Question: I ran into this issue last night when I was prototyping with WP7.1.
I have a class library that I am using as a repository for all my data access. In this class library I am making a REST call and grabbing the XML. Everything is working up to this point. From the Stream returned I am turning it into an XElement. Then when I do something like 'XElement.Elements()' or 'XElement.Descendents()' I am receiving the following exception when I look at the 'System.Collections.IEnumerator.Current' member. (I am not sure why it says this but that's what I see when I expand the object)
''System.Collections.Generic.IEnumerable<System.Xml.Linq.XElement>' does not contain a definition for 'System' and no extension method 'System' accepting a first argument of type 'System.Collections.Generic.IEnumerable<System.Xml.Linq.XElement>' could be found (are you missing a using directive or an assembly reference?)'
At this point I think to myself that it is a namespace issue so I write the following code and receive the same exception.
'''
var f = new XElement("Foo", new XElement("Bar", 1));
var b = f.Elements("Bar");
'''

Any help on this issue is greatly appreciated. I really want to use linq-to-xml instead of a bunch of loops to construct my objects.
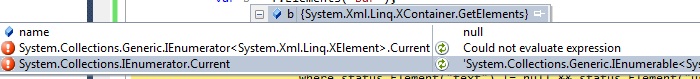
Answer: I guess this was working as expected with the deferred execution.
When I call a 'ToList' or something similar on the collection, I get the expected results. I guess there must be a bug or something in this instance when I try to evaluate the expression during a breakpoint (the aforementioned exception). I guess I was trusting the debugger too much :)